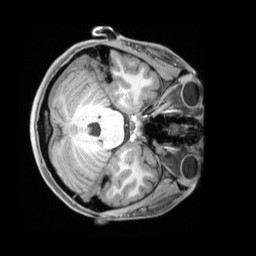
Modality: T1w
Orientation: axial
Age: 19
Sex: female
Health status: ill
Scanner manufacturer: siemens
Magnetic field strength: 3 T
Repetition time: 2.2 s
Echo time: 0.00218 s